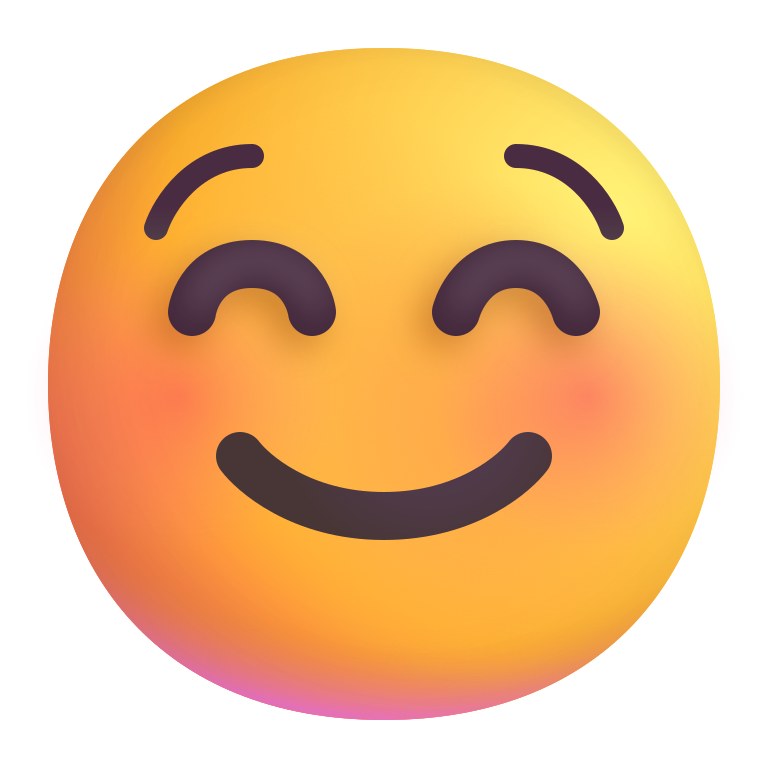
smiling face color